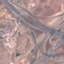
Land use / land cover class: Highway